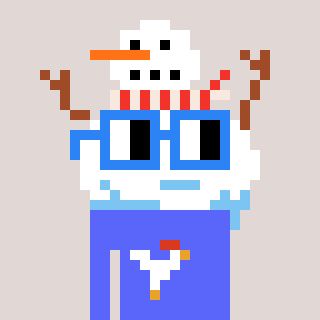
a pixel art character with square blue glasses, a snowman-shaped head and a purple-colored body on a warm background